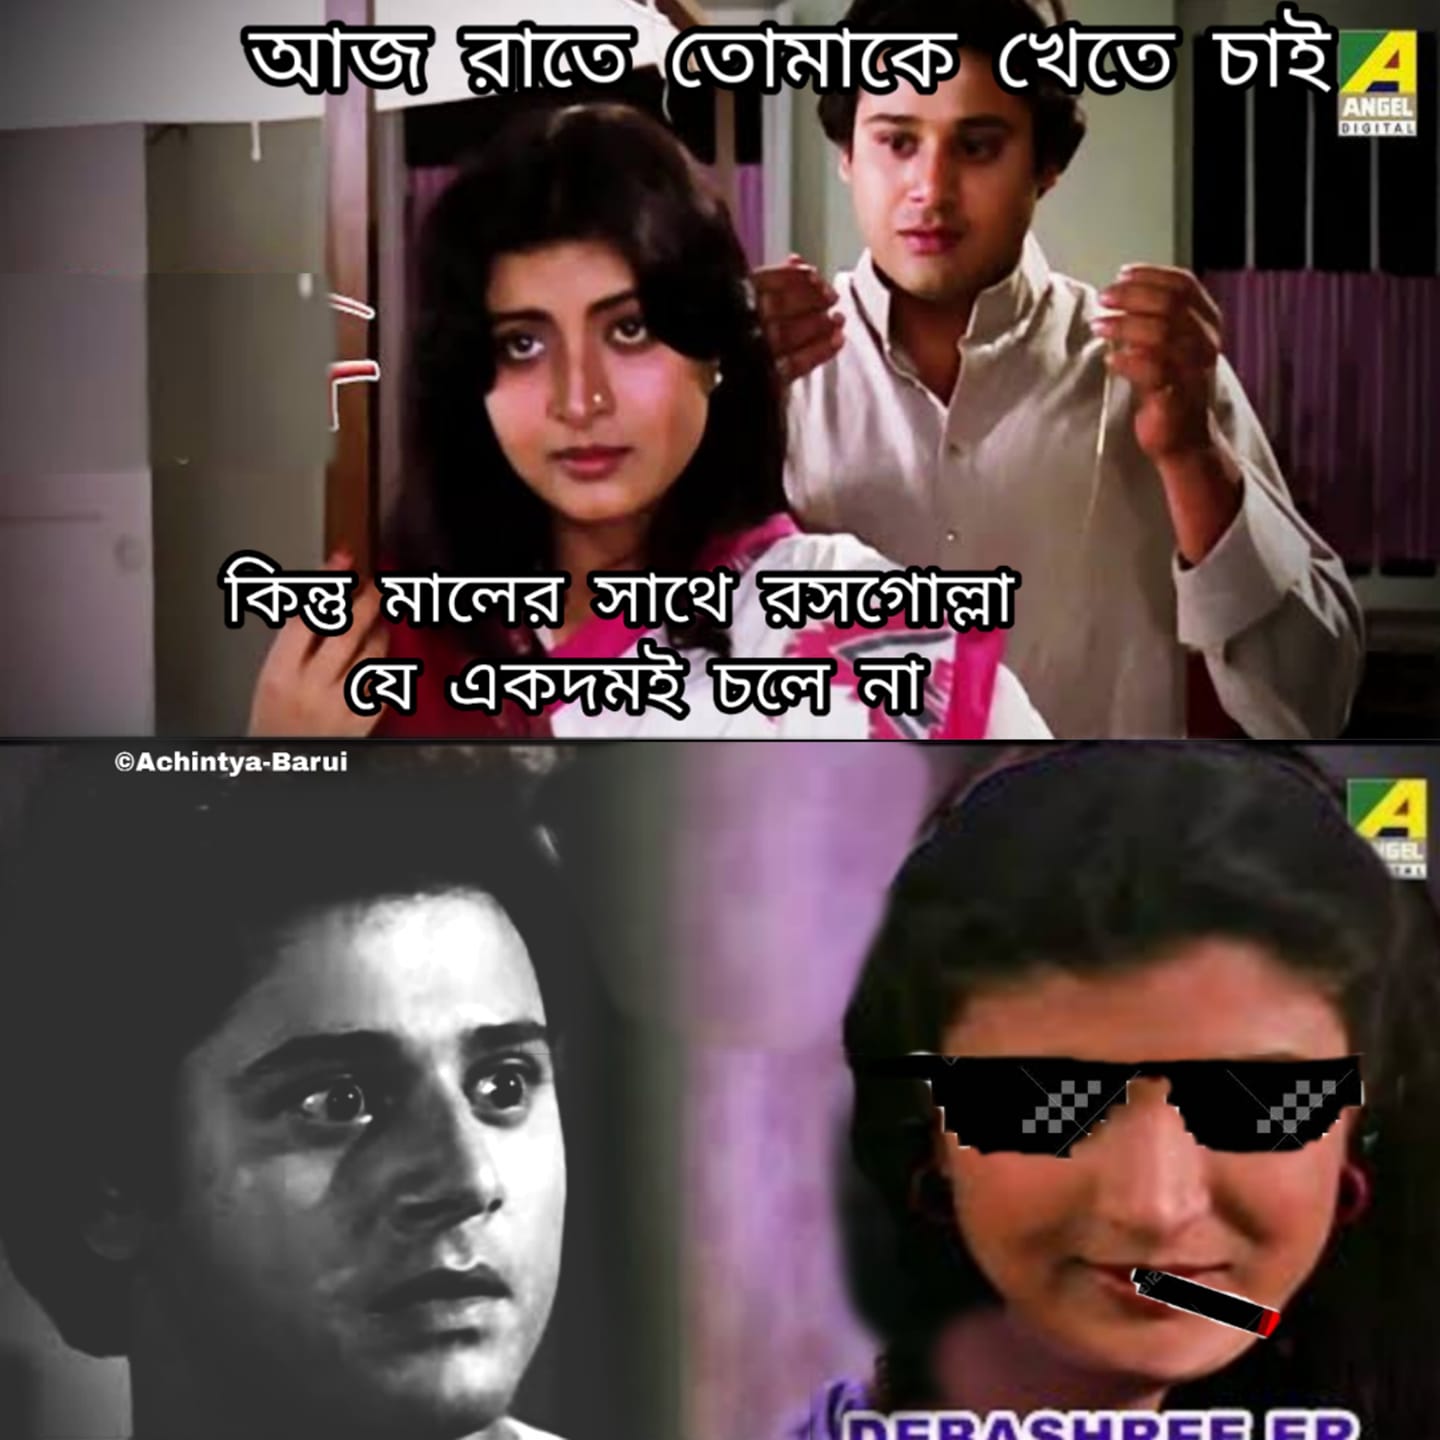
Caption: আজ রাতে তোমাকে খেতে চাই     কিন্তু মালের সাথে রসগোল্লা যে একদমই চলে না
Label: hate